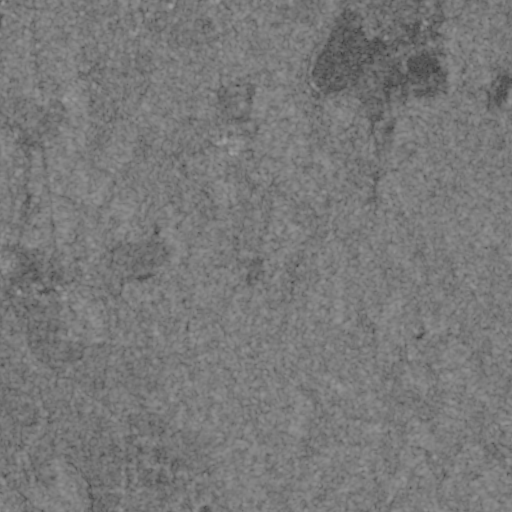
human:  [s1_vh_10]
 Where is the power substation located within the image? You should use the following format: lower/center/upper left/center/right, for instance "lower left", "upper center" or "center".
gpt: The power substation is located in the lower left of the image.
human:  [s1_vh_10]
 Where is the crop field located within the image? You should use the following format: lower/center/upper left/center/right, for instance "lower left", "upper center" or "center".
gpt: There is no crop field in the image.

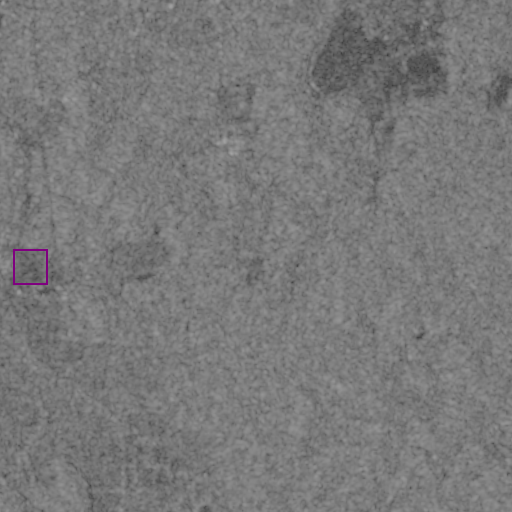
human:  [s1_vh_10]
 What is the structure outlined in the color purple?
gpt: The structure outlined in purple is a park.
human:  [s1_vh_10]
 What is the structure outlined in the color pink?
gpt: There is no pink outline.